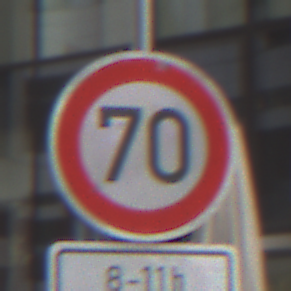
Verkehrszeichen: Geschwindigkeit70
Zusatzzeichen unten: ZeitangabenOhneBeschraenkungAufWochentage2
Umgebung: Outdoor, Urban
Tageszeit: Midday
Wetter: Overcast
Licht: Natural
Jahreszeit: NotSpecified
Kontrast: LowContrast